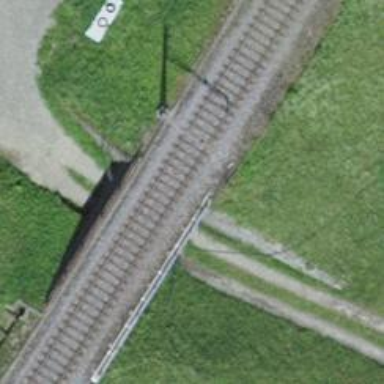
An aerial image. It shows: Railway bridge with electrified tracks and single contact line.